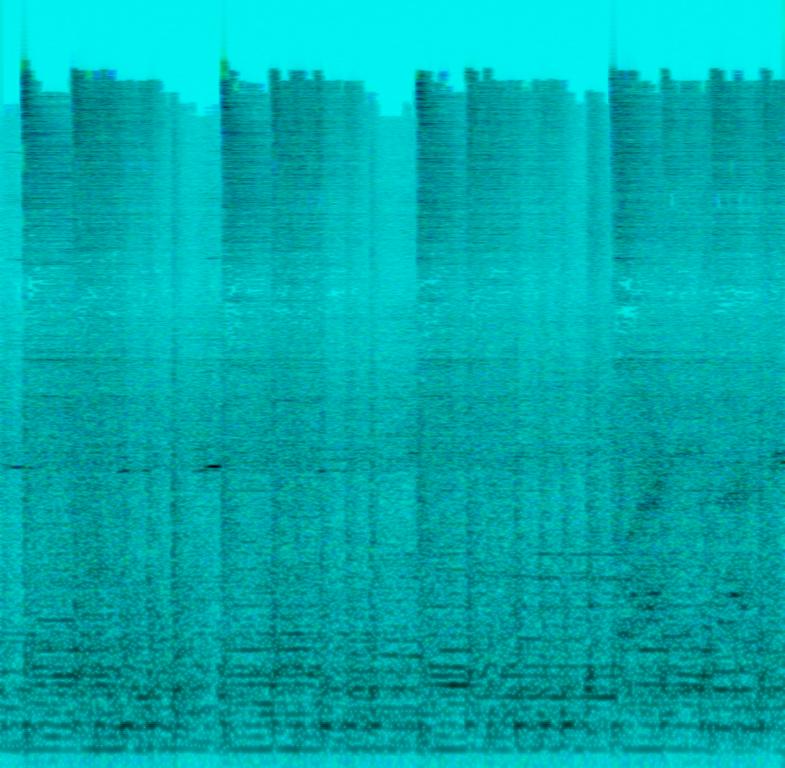
This is an amateur cover of a grunge rock music piece. Both the recording and the playing are of poor quality. There is a male vocalist singing in a grunt-like manner as the lead. A crunchy riff is being played by the distorted electric guitar and the bass guitar while the acoustic drums are playing a simple rock beat. The atmosphere is rebellious and noisy.